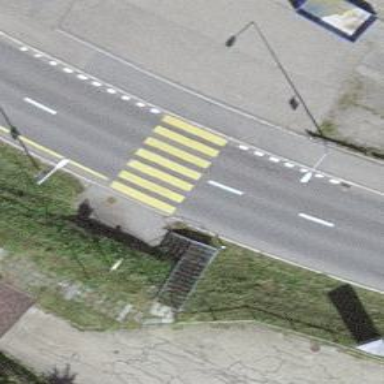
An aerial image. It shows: Road with steps.